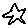
Label: star